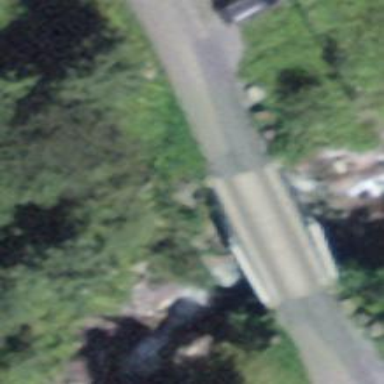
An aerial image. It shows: Tertiary road passing over bridge.